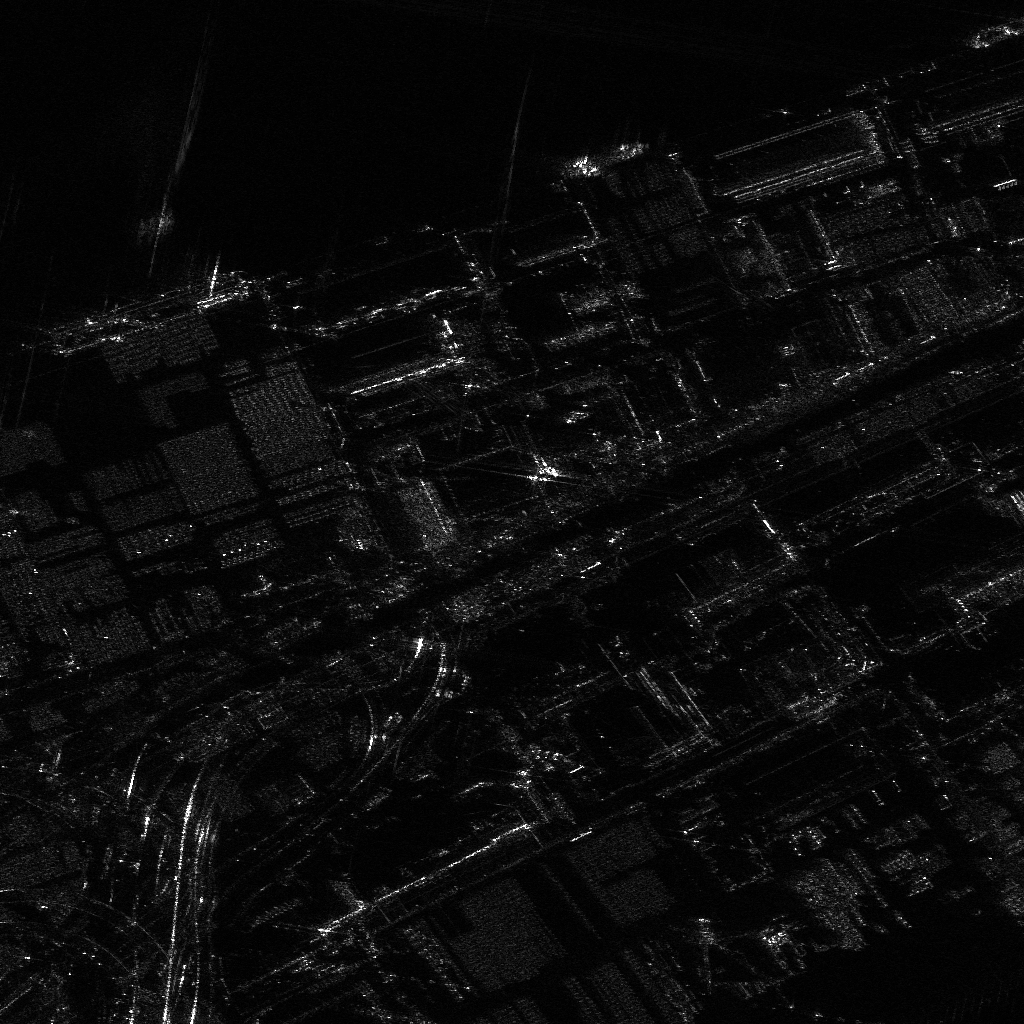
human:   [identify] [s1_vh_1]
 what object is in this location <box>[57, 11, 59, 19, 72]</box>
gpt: <ref>1 large container at the top</ref>